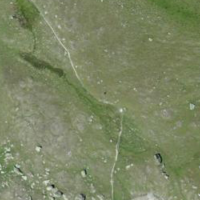
EUNIS habitat code: 26
Species observed at this site:
Geum montanum